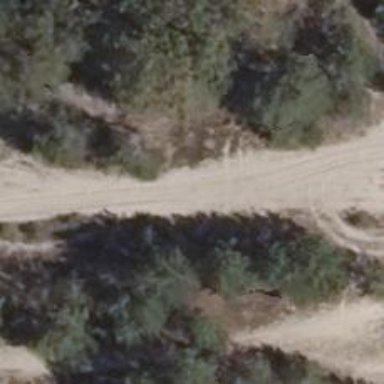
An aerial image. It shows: Sandy track with grade4 tracktype.